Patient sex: M
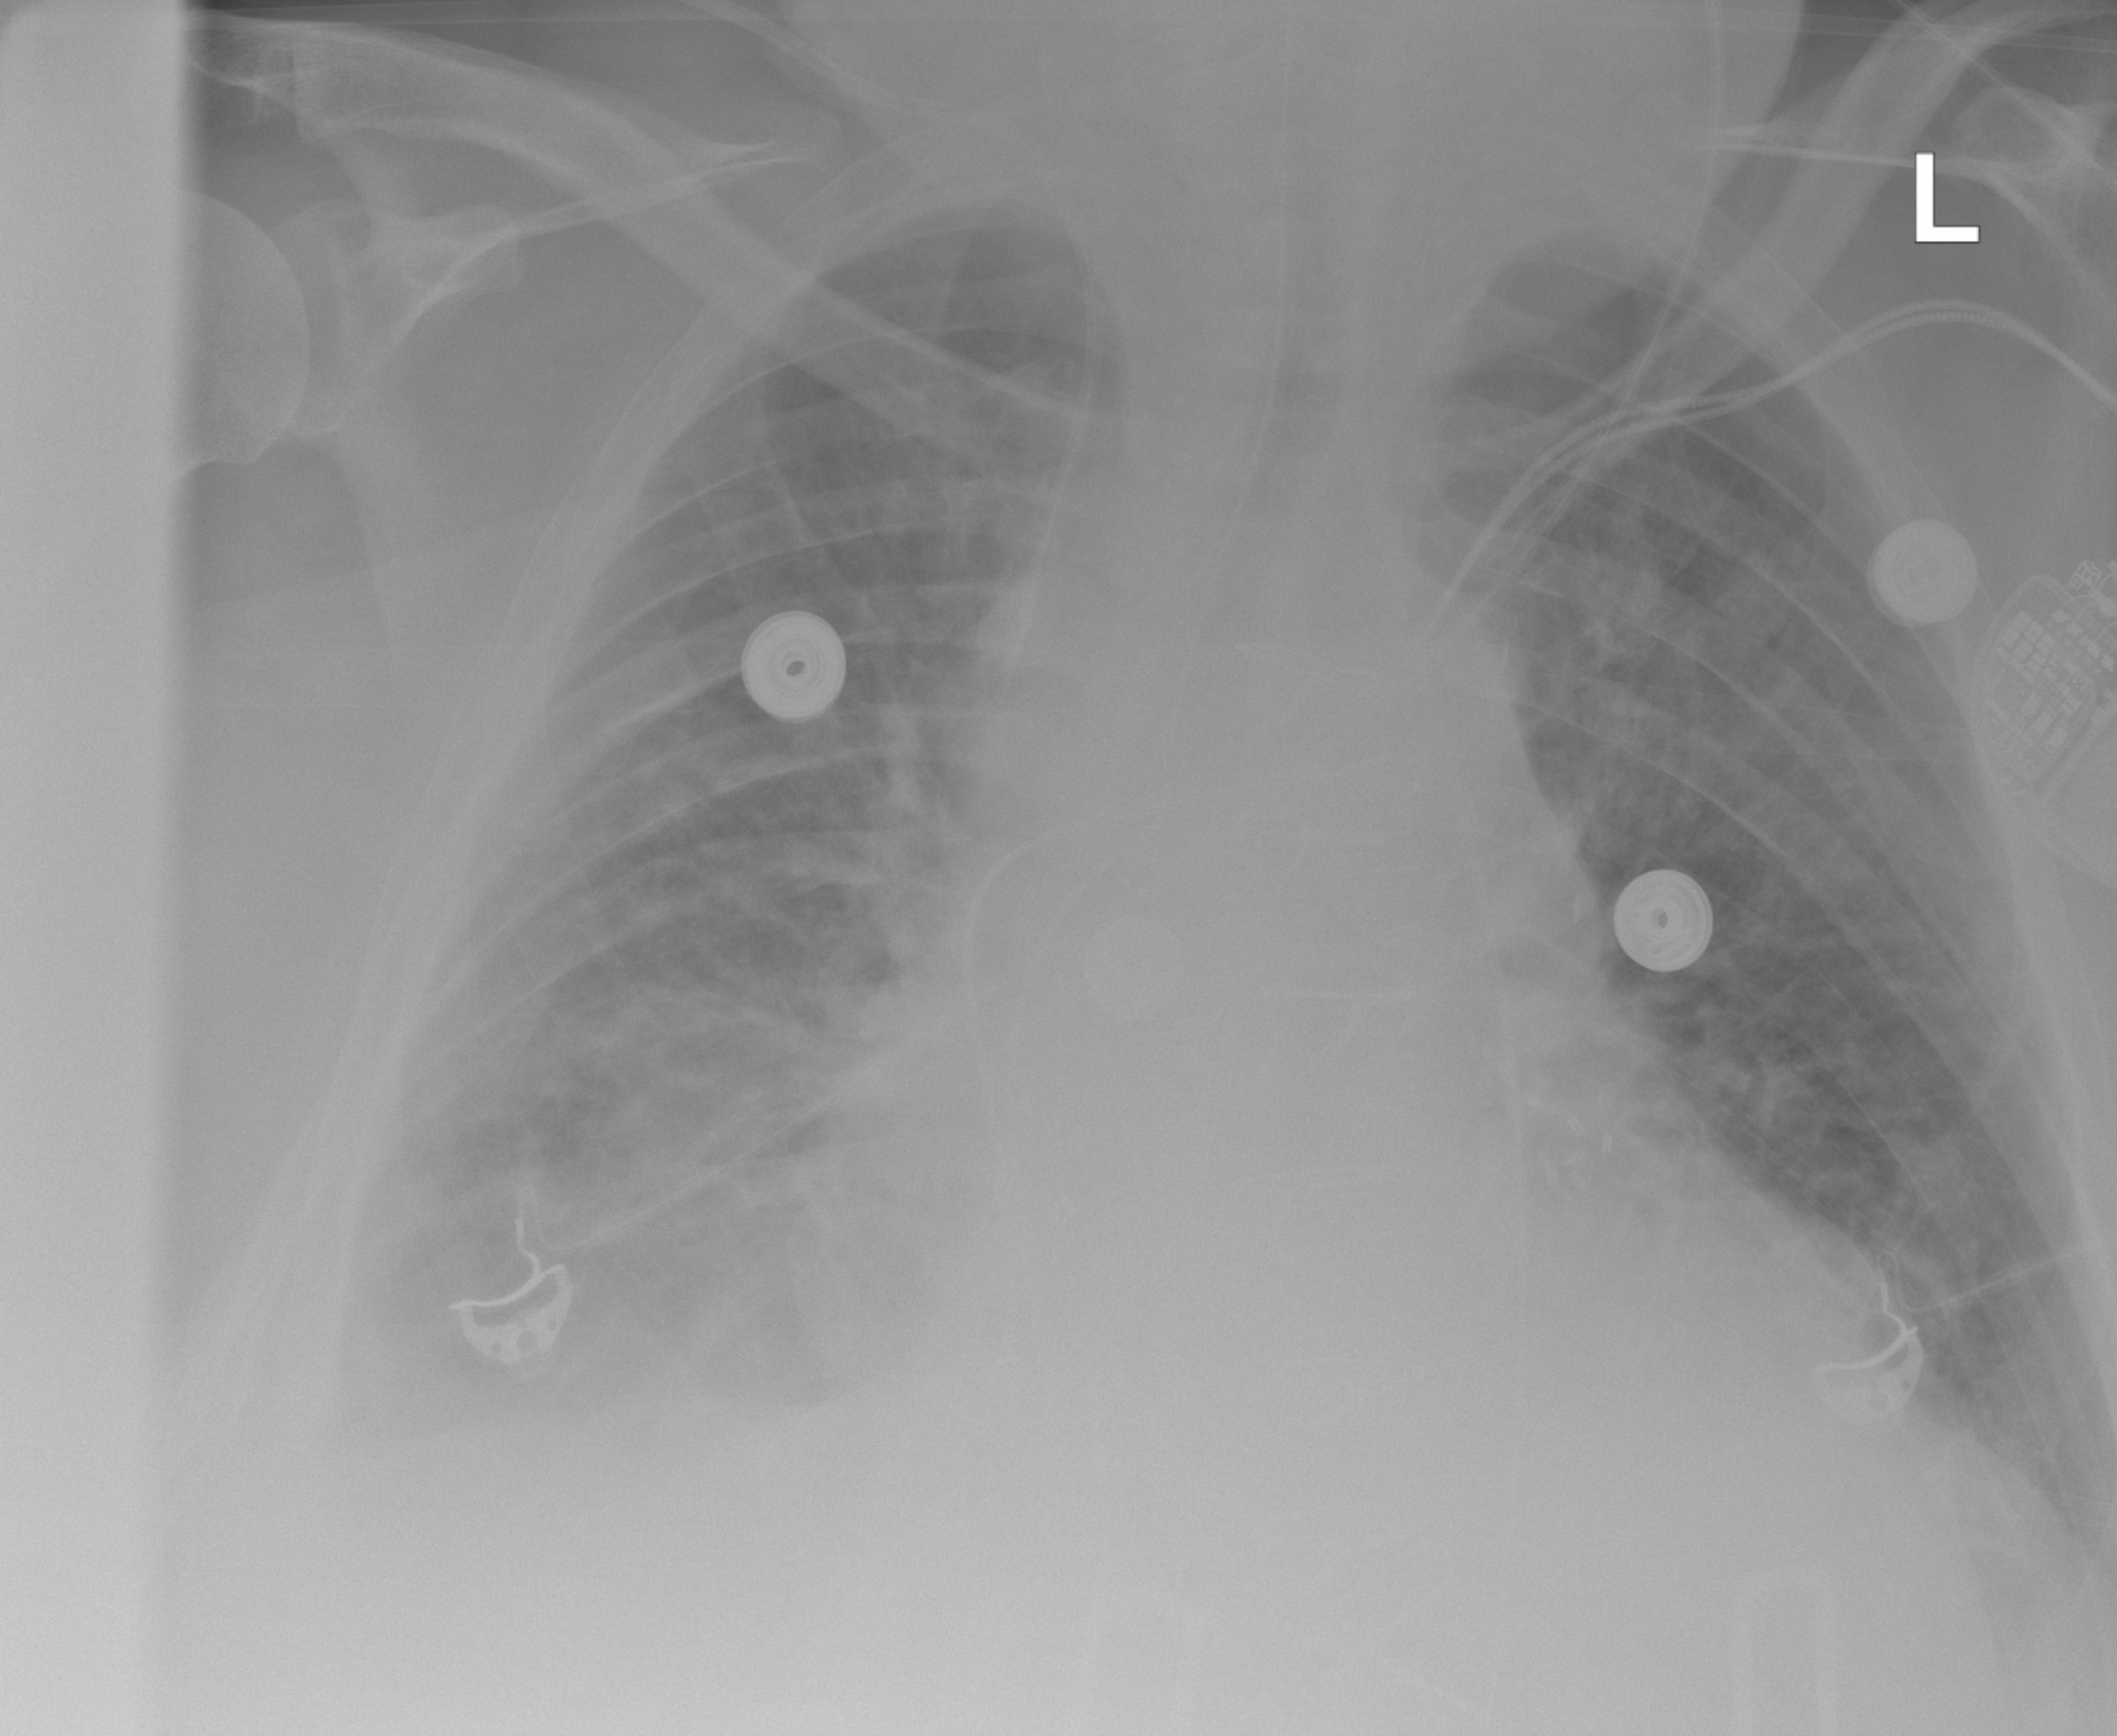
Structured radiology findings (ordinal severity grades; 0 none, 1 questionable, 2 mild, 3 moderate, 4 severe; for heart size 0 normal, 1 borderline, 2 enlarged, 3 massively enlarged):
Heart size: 2
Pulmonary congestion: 0
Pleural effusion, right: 2
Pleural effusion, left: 0
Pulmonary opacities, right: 2
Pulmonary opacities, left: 0
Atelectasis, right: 2
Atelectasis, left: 0